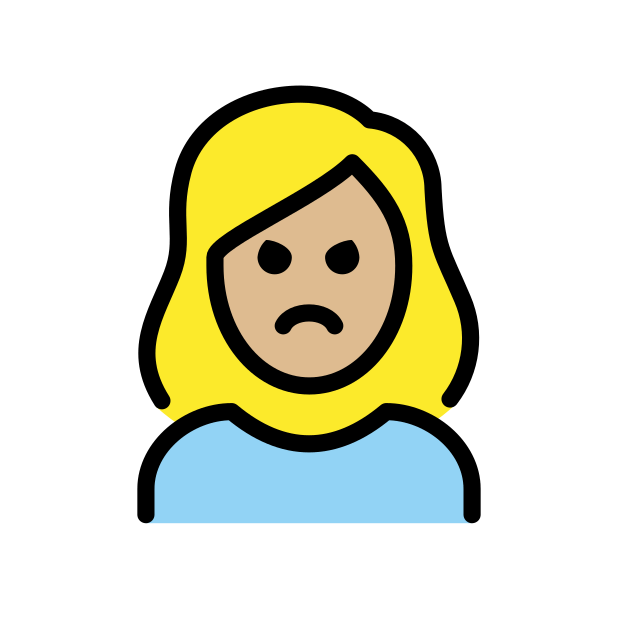
woman pouting: medium-light skin tone